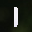
Label: 1